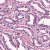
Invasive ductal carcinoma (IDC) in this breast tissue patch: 1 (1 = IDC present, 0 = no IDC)